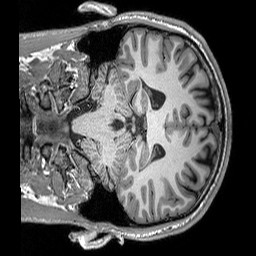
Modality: T1w
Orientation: coronal
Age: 29
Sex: male
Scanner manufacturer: siemens
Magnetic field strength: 3 T
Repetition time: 2.3 s
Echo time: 0.00306 s